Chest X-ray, PA view. Patient: 8 years old, sex M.
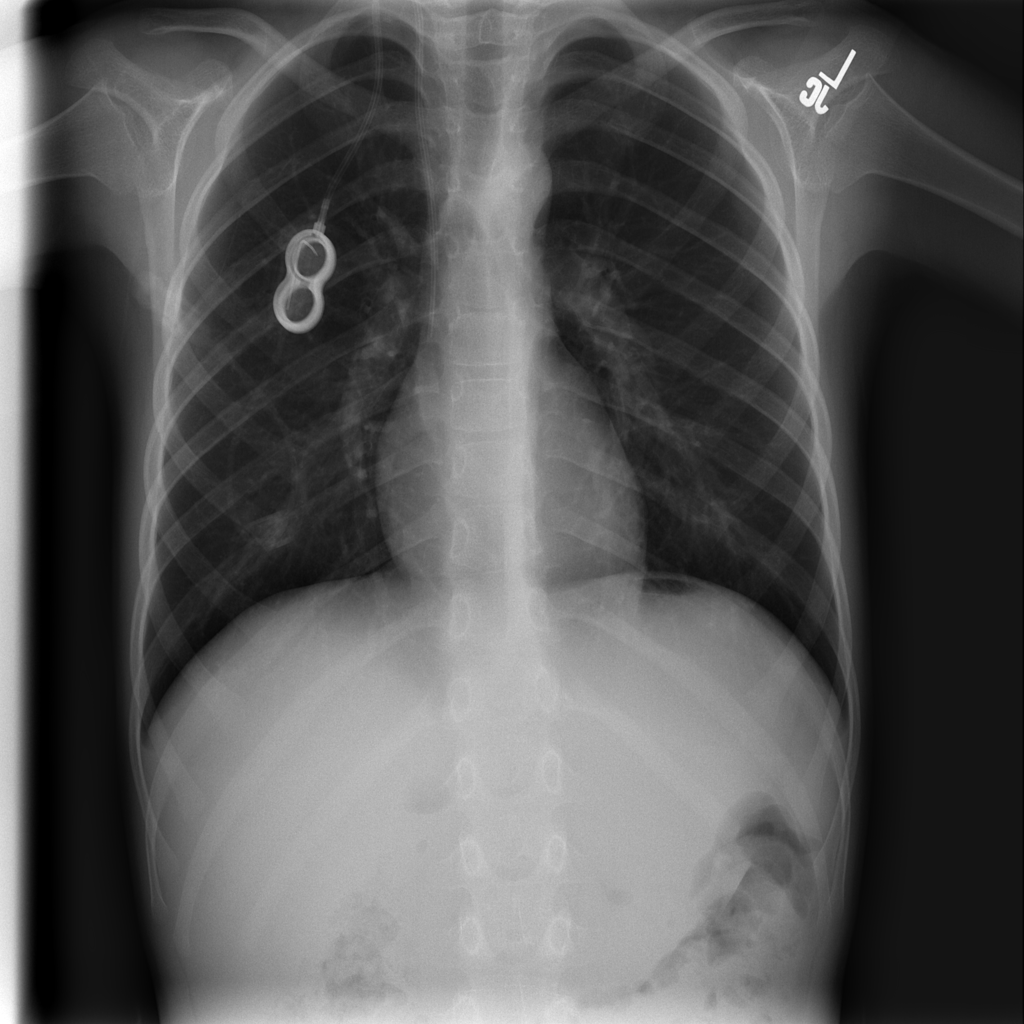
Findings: No Finding